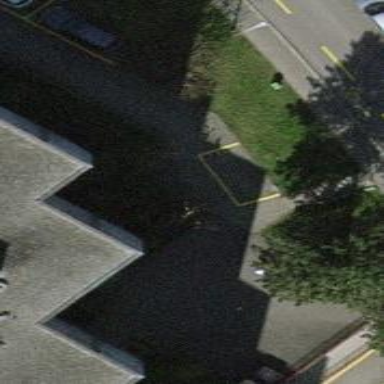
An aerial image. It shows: Set of concrete steps.